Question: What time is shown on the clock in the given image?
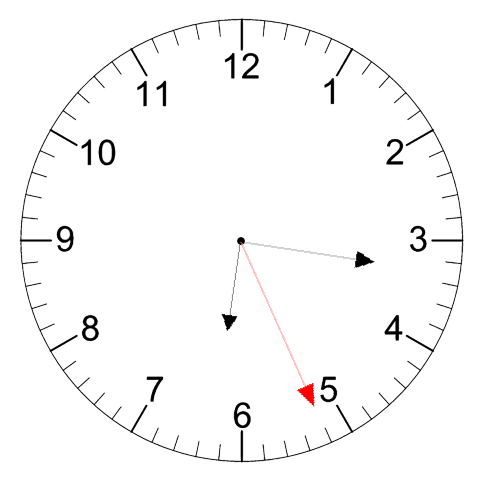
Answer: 06:16:26